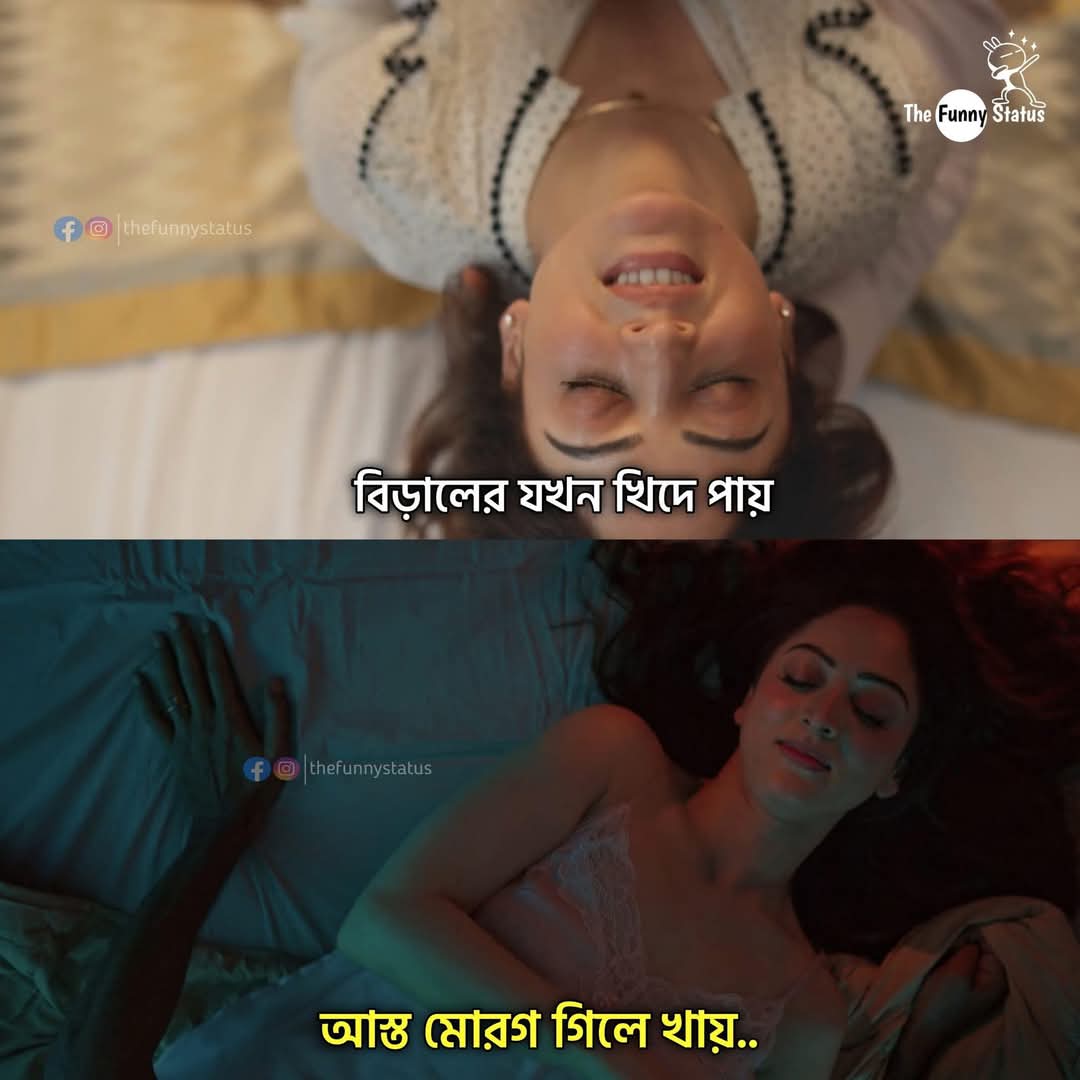
Text: বিড়ালের যখন খিদে পায়
আস্ত মোরগ গিলে খায়..
Label: Non Hate